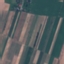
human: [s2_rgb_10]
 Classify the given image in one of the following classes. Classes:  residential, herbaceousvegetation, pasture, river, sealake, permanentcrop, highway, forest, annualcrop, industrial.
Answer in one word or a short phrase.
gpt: AnnualCrop